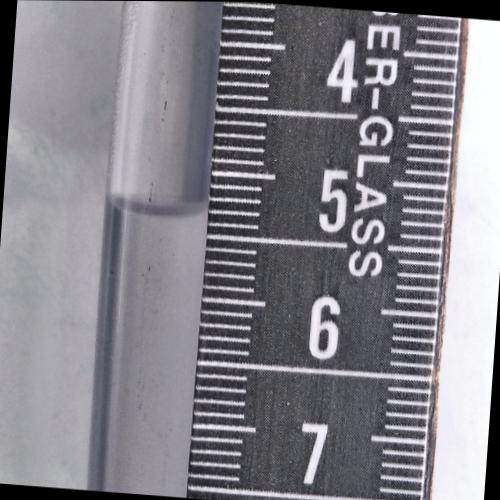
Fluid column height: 5.3 cm